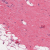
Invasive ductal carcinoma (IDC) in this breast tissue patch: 0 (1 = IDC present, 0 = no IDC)